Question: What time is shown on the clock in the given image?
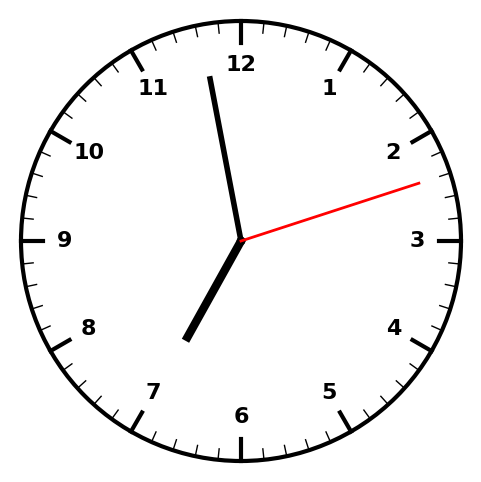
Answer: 06:58:12